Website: home-depot
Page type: address-validator
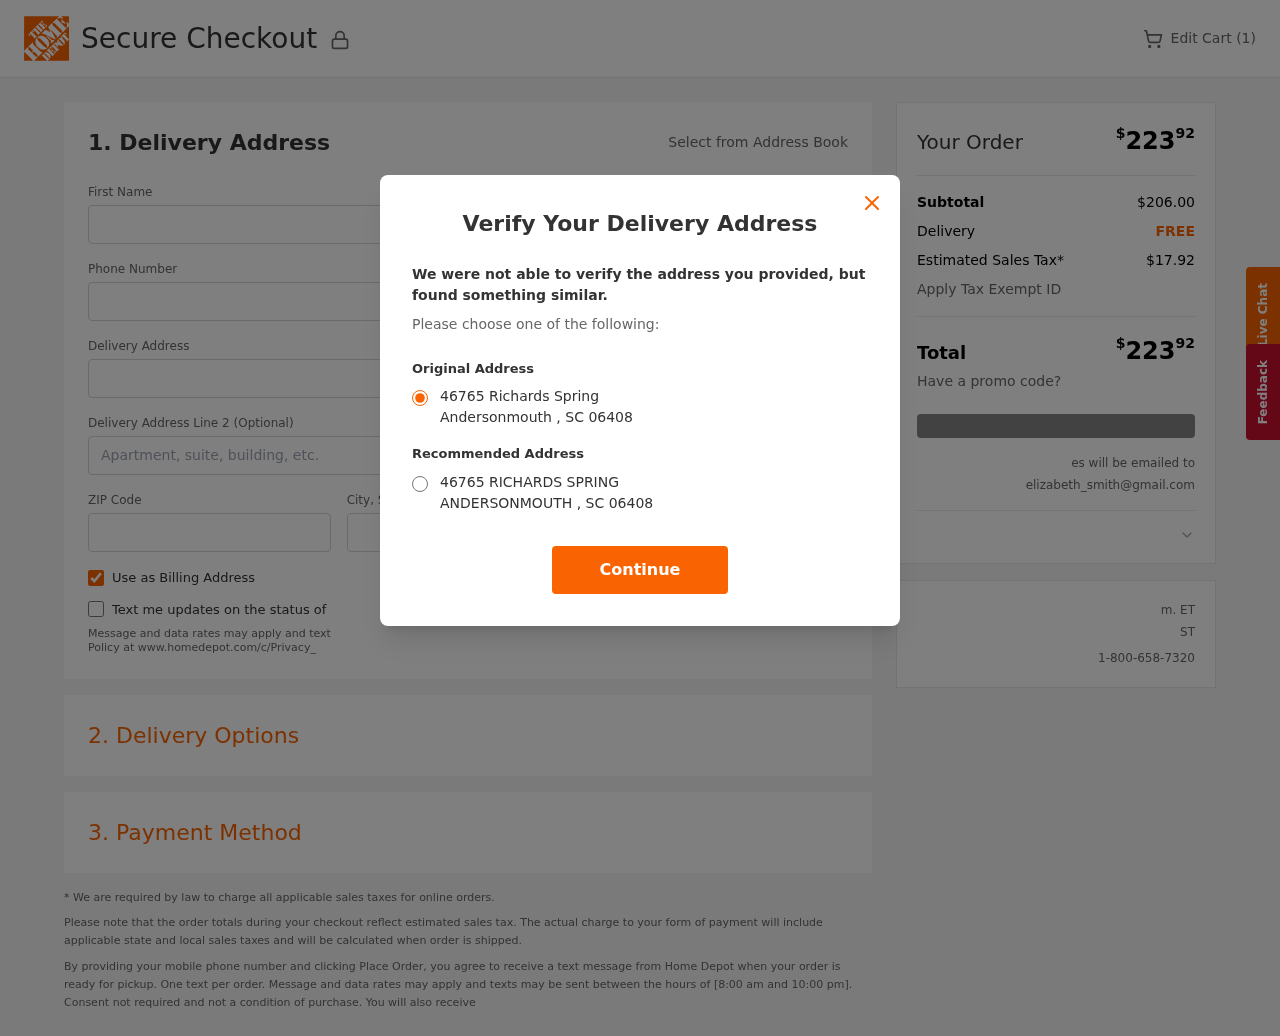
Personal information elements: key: PII_CITY
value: Andersonmouth
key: PII_EMAIL
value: elizabeth_smith@gmail.com
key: PII_POSTCODE
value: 06408
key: PII_STATE_ABBR
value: SC
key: PII_STREET
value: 46765 Richards Spring
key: PII_FIRSTNAME
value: Elizabeth
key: PII_LASTNAME
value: Smith
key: PII_PHONE
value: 7124364400
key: PII_CITY_STATE
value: Andersonmouth, SC
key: PII_STREET_ALT
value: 46765 RICHARDS SPRING
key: PII_CITY_ALT
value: ANDERSONMOUTH
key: PII_POSTCODE_FULL
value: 06408
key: PII_POSTCODE_NUMERIC
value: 6408
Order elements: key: ORDER_NUM_ITEMS
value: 1
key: ORDER_TOTAL
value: $22392
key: ORDER_SUBTOTAL
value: $206.00
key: ORDER_SHIPPING_COST
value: FREE
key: ORDER_TAX
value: $17.92